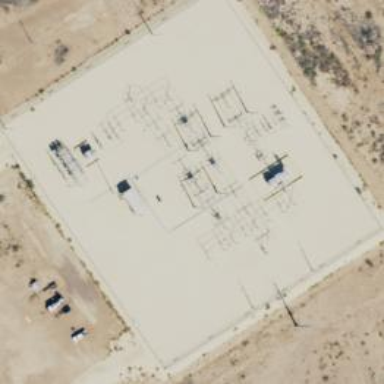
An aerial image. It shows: There is distribution substation enclosed by fence.